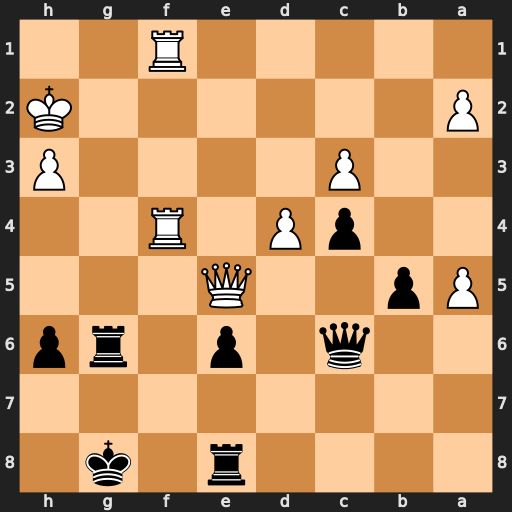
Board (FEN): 4r1k1/8/2q1p1rp/Pp2Q3/2pP1R2/2P4P/P6K/5R2
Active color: b
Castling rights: -
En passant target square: -
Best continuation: Qg2#